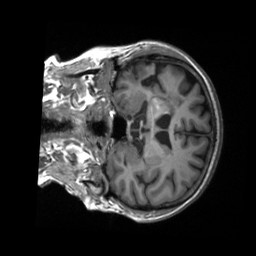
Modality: T1w
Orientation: coronal
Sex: female
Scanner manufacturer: siemens
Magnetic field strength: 3 T
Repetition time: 2.3 s
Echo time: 0.00226 s